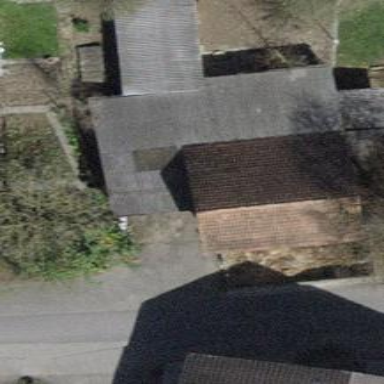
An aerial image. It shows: Building with tiled roof.